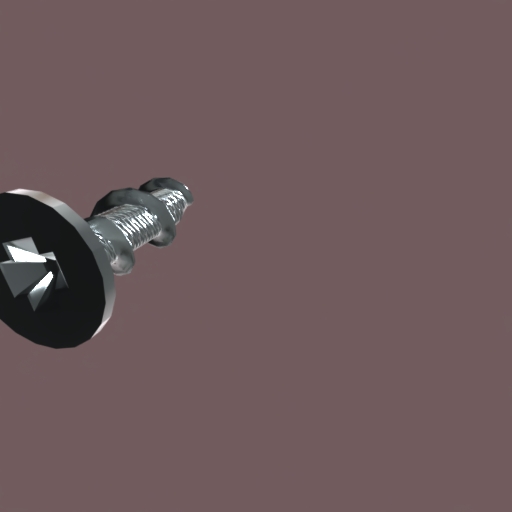
Label: screw